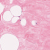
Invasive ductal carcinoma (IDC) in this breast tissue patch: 0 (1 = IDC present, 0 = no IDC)